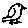
Label: bird